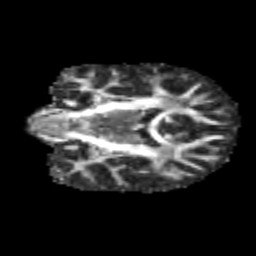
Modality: FA
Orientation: coronal
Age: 11
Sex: male
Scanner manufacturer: siemens
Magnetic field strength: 3 T
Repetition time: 3.8 s
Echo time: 0.07 s